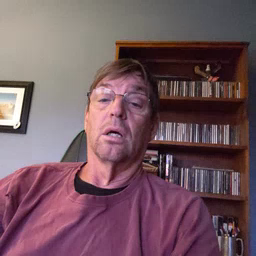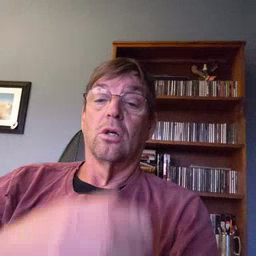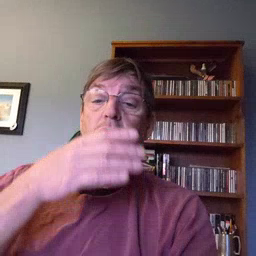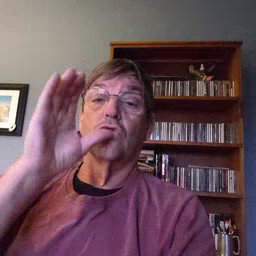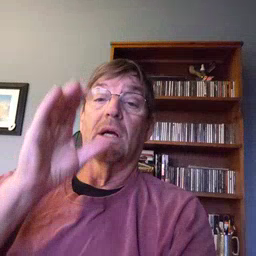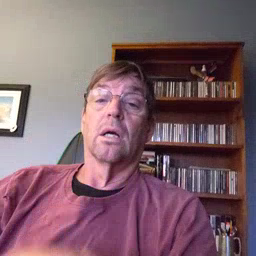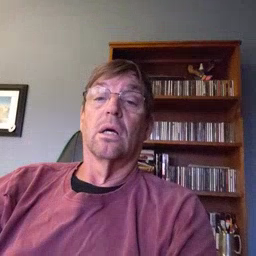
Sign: drink